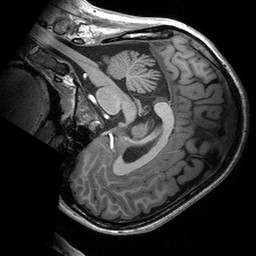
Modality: T1w
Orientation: sagittal
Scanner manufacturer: siemens
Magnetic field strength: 3 T
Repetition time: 2.53 s
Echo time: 0.00288 s